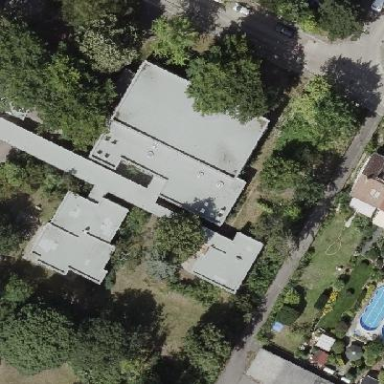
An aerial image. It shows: School building with sports hall on the surrounding land.